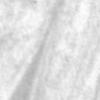
Label: change